Question: Last couple of days i was struggling with a linq querys performance:
'''
LinqConnectionDataContext context = new LinqConnectionDataContext();
System.Data.Linq.DataLoadOptions options = new System.Data.Linq.DataLoadOptions();
options.LoadWith<Question>(x => x.Answers);
options.LoadWith<Question>(x => x.QuestionVotes);
options.LoadWith<Answer>(x => x.AnswerVotes);
context.LoadOptions = options;
var query =( from c in context.Questions
where c.UidUser == userGuid
&& c.Answers.Any() == true
select new
{
c.Uid,
c.Content,
c.UidUser,
QuestionVote = from qv in c.QuestionVotes where qv.UidQuestion == c.Uid && qv.UidUser == userGuid select new {qv.UidQuestion, qv.UidUser },
Answer = from d in c.Answers
where d.UidQuestion == c.Uid
select new
{
d.Uid,
d.UidUser,
d.Conetent,
AnswerVote = from av in d.AnswerVotes where av.UidAnswer == d.Uid && av.UidUser == userGuid select new { av.UidAnswer, av.UidUser }
}
}).ToList();
'''
Query have to run through 5000 rows, and it takes up to 1 minute. How can i improve performance of this query?

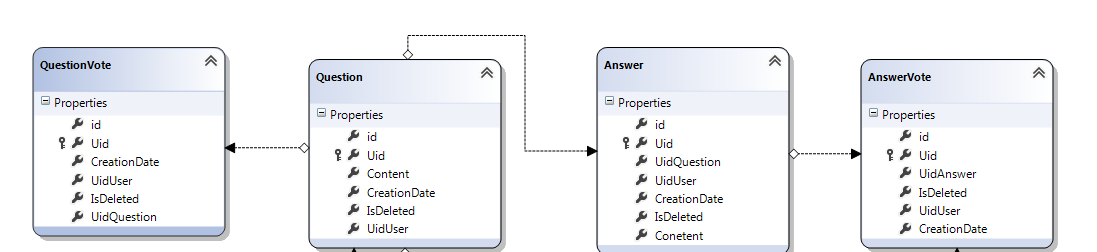
Answer: something to get you started.
'''
CREATE PROCEDURE GetQuestionsAndAnswers
(
@UserGuid VARCHAR(100)
)
AS
BEGIN
SELECT
c.Uid,
c.Content,
c.UidUser,
qv.UidQuestion,
qv.UidUser,
av.UidAnswer,
av.UidUser,
av.Content,
d.Uid,
d.UidUser,
d.Content
FROM Question c
INNER JOIN QuestionVotes qv ON qv.UidQuestion = c.Uid AND qv.UidUser = @UserGuid
INNER JOIN Answers d ON d.UidQuestion = c.Uid
INNER JOIN AnswerVotes av ON av.UidAnswer = d.Uid AND av.UidUser = @UserGuid
WHERE c.UidUser = @UserGuid
END
'''
You will already have clustered indexes on primary columns by default (just confirm this on your database side), and you would want non-clustered indexes on QuestionVote - UidUser column, AnswerVote - UidUser column, and Answer - UidQuestion column.
Also have a look here. You might want to use '.AsQueryable()' instead of 'ToList()' for deferred execution
<URL>